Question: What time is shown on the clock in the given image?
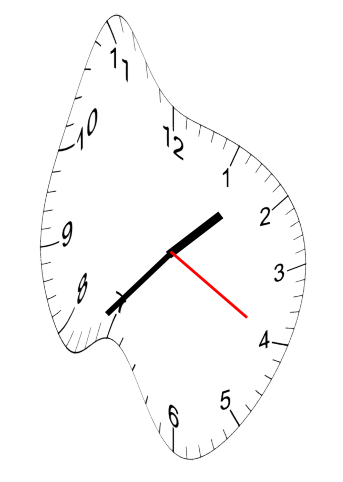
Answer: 01:37:20